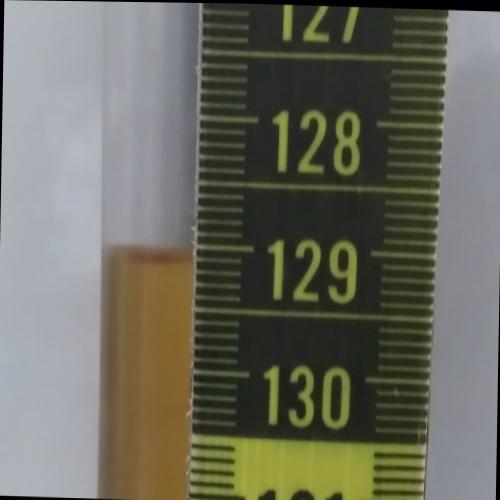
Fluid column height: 129.1 cm